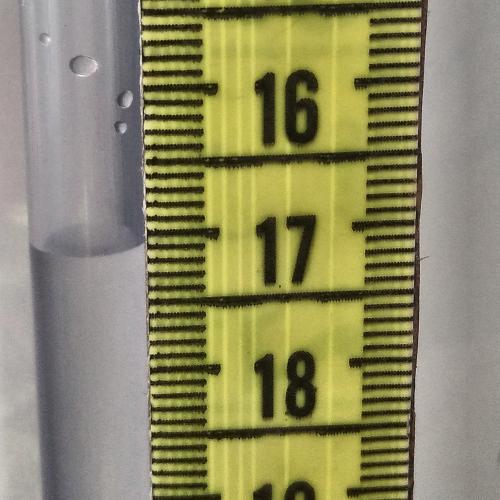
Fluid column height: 17.1 cm